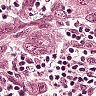
Metastatic tissue present: yes